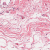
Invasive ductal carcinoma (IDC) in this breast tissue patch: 0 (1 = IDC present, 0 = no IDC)